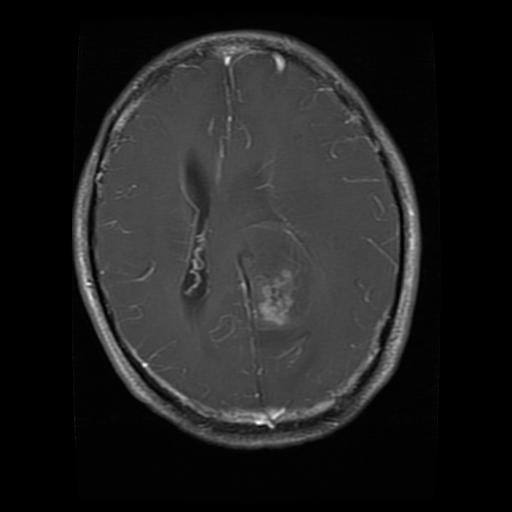
Label: glioma